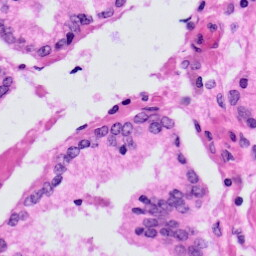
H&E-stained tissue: Prostate